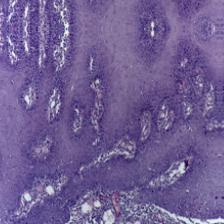
Diagnosis: OSCC